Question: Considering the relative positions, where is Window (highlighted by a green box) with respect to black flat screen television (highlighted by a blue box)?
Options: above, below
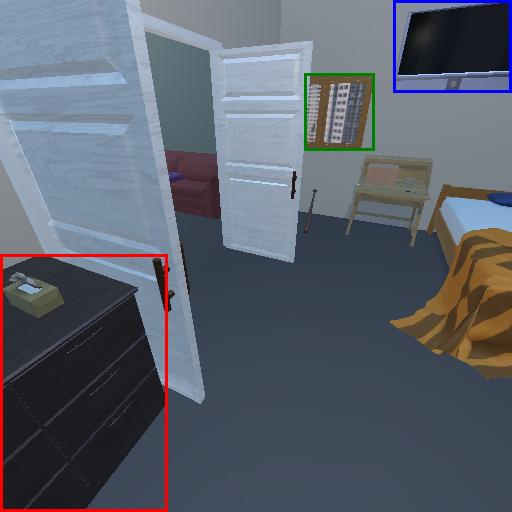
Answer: above